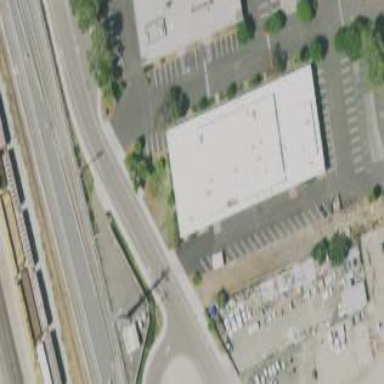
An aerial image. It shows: Industrial building.